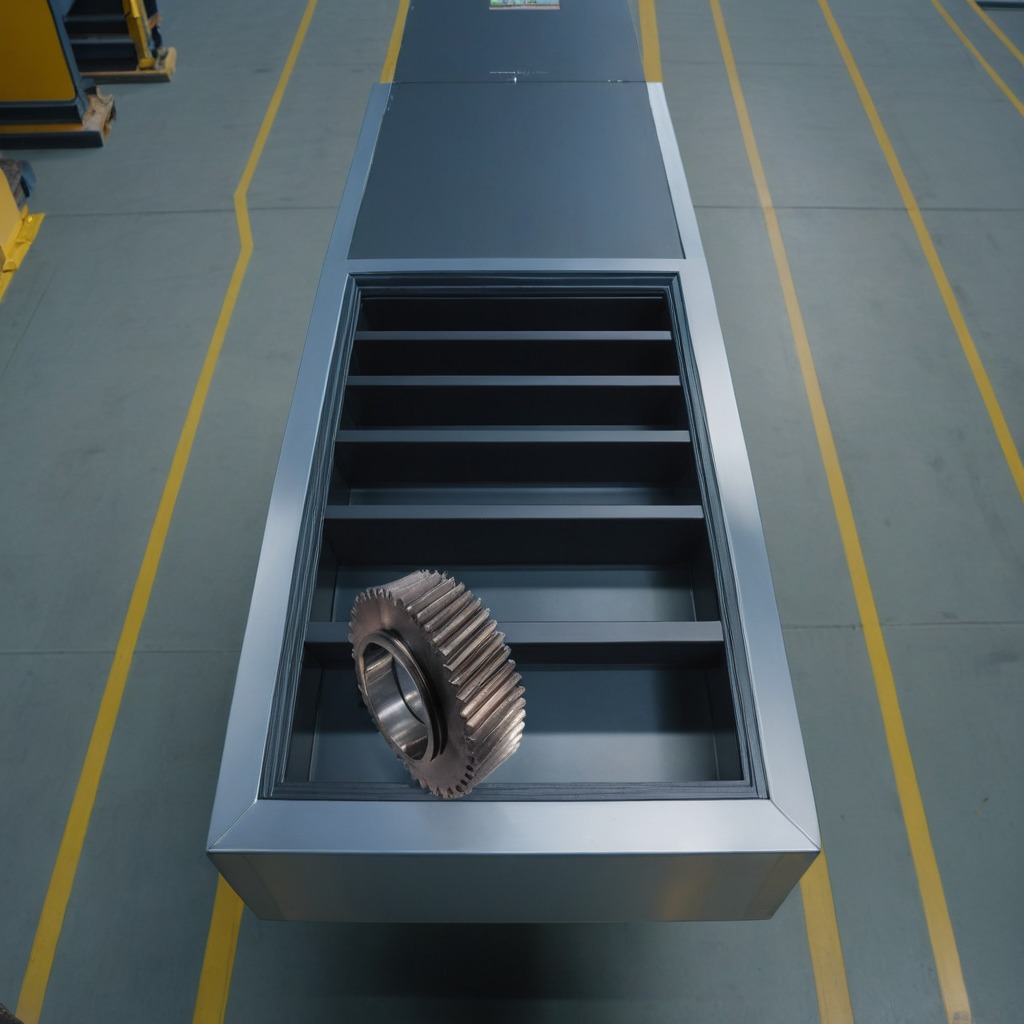
A steel gear with teeth is lying on a toolbox surface in an airplane hangar workshop.